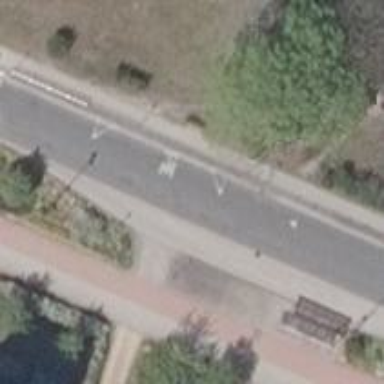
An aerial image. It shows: Public transport stop position.